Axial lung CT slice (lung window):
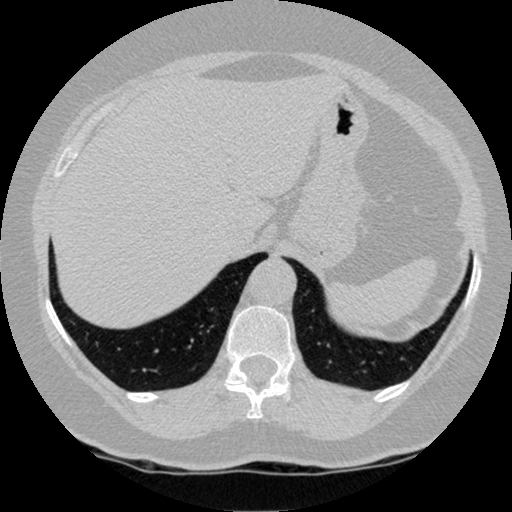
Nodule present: no